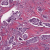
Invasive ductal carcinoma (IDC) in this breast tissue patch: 1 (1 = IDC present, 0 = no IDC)